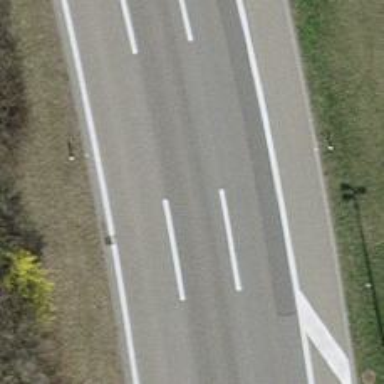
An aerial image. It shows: Circular junction on the asphalt motorway.